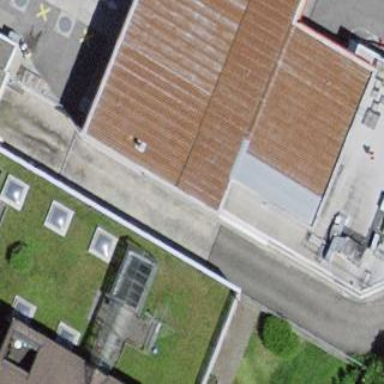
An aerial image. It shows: View of roof of building.